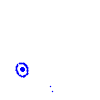
Particle: kaon